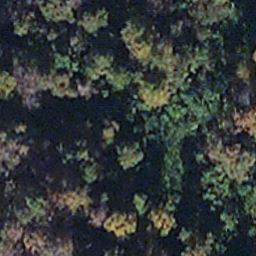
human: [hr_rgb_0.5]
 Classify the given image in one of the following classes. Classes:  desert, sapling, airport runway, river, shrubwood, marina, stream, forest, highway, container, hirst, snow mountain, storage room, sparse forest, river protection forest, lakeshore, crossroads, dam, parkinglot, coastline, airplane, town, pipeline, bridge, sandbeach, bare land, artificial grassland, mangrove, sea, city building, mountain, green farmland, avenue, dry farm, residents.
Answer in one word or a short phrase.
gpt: mangrove